Question: In my project, I am trying to display the India map using d3 and GeoJSON. It does not work properly, I am finding it difficult to display each Indian state. Please help me to find out, thanks in advance...,
I have added a link to the data and output below the code.
This is my source code and I am using data from <URL> using D3.js
'''
<html>
<head>
<meta charset="utf-8">
<title>A D3 map using topojson</title>
<script src="https://cdnjs.cloudflare.com/ajax/libs/d3/3.5.5/d3.min.js"></script>
<script src="https://cdnjs.cloudflare.com/ajax/libs/queue-async/1.0.7/queue.min.js"></script>
<script src="https://cdnjs.cloudflare.com/ajax/libs/topojson/1.6.19/topojson.min.js"></script>
<link href="http://fonts.googleapis.com/css?family=Montserrat" rel="stylesheet" type="text/css">
<style>
path {
fill: #ccc;
stroke: #fff;
stroke-width: .5px;
}
path:hover {
fill: red;
}
</style>
</head>
<body>
<script>
var width = 900,
height = 600;
var path = d3.geo.path();
var svg = d3.select("body").append("svg")
.attr("width", width)
.attr("height", height);
queue()
.defer(d3.json, "https://www.covid19india.org/mini_maps/india.json")
.await(ready);
function ready(error, counties) {
svg.append("g")
.selectAll("path")
.data(topojson.feature(counties, counties.objects.ele).features)
.enter()
.append("path")
.attr("d", path)
.attr("class", "state");
}
</script>
</body>
</html>
'''
I am getting this type of output

Can you please help me, what is the problem? I am a student and learning this.
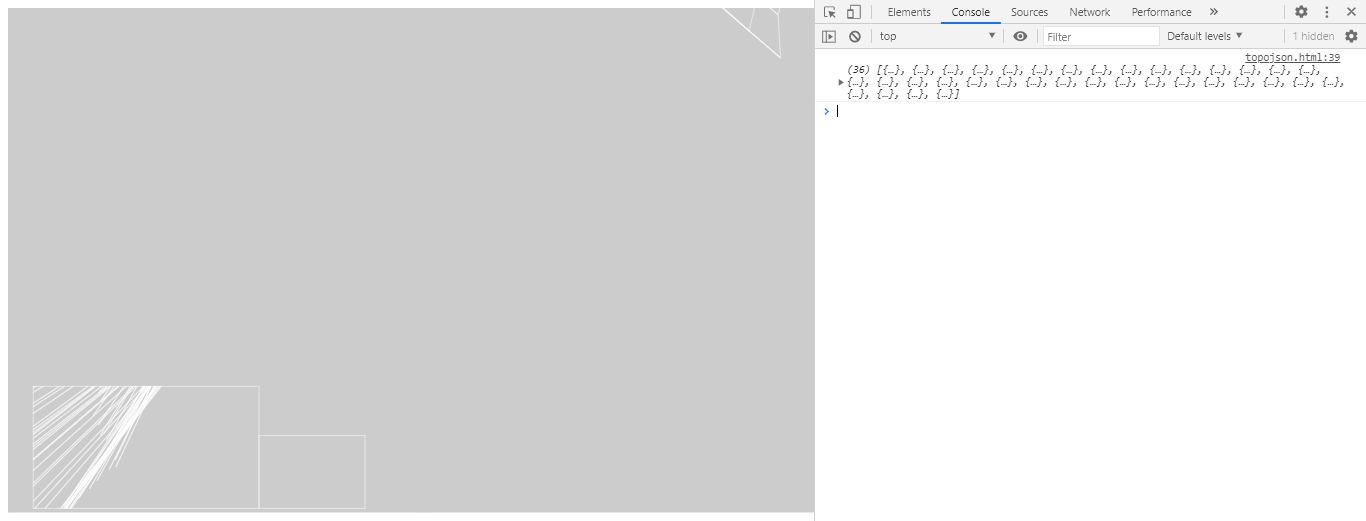
Answer: Since your JSON is already projected, you just need to pass 'null' to the projection:
'''
var path = d3.geo.path()
.projection(null);
'''
Here is your code with that change:
'''
<html>
<head>
<meta charset="utf-8">
<title>A D3 map using topojson</title>
<script src="https://cdnjs.cloudflare.com/ajax/libs/d3/3.5.5/d3.min.js"></script>
<script src="https://cdnjs.cloudflare.com/ajax/libs/queue-async/1.0.7/queue.min.js"></script>
<script src="https://cdnjs.cloudflare.com/ajax/libs/topojson/1.6.19/topojson.min.js"></script>
<link href="http://fonts.googleapis.com/css?family=Montserrat" rel="stylesheet" type="text/css">
<style>
path {
fill: #ccc;
stroke: #fff;
stroke-width: .5px;
}
path:hover {
fill: red;
}
</style>
</head>
<body>
<script>
var width = 900,
height = 600;
var path = d3.geo.path()
.projection(null);
var svg = d3.select("body").append("svg")
.attr("width", width)
.attr("height", height);
queue()
.defer(d3.json, "https://www.covid19india.org/mini_maps/india.json")
.await(ready);
function ready(error, counties) {
svg.append("g")
.selectAll("path")
.data(topojson.feature(counties, counties.objects.states).features)
.enter()
.append("path")
.attr("d", path)
.attr("class", "state");
}
</script>
</body>
</html>
'''